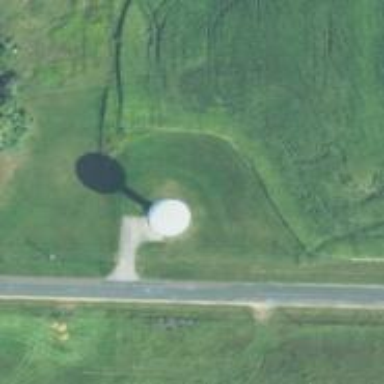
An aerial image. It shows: Water tower that is man-made.